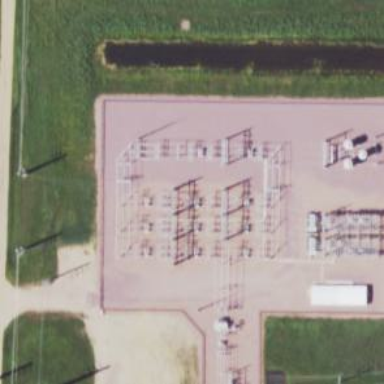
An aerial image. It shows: Switch for power supply.